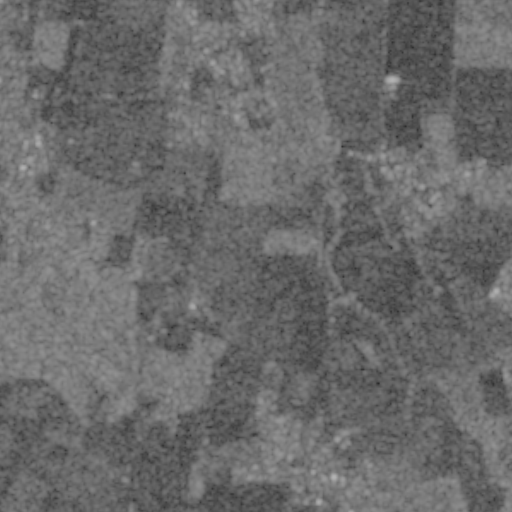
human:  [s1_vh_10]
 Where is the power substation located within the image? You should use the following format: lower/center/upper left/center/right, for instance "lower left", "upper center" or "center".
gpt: The power substation is located in the center left of the image.
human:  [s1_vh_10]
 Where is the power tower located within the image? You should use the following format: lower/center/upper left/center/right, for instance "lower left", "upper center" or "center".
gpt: The power tower is located in the left of the image.
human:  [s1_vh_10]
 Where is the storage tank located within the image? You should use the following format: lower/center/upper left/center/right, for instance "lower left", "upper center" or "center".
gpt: The storage tank is located in the center of the image.
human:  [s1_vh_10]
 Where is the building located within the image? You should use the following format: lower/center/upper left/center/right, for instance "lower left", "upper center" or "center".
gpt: There is no building in the image.

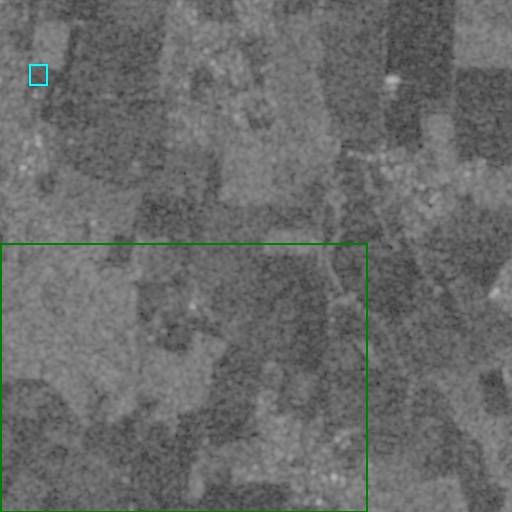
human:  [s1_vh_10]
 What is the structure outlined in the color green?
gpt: The structure outlined in green is a crop field.
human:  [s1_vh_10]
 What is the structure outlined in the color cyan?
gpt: The structure outlined in cyan is a park.
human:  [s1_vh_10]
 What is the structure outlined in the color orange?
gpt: There is no orange outline.